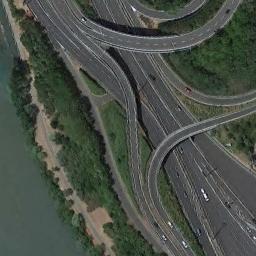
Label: overpass